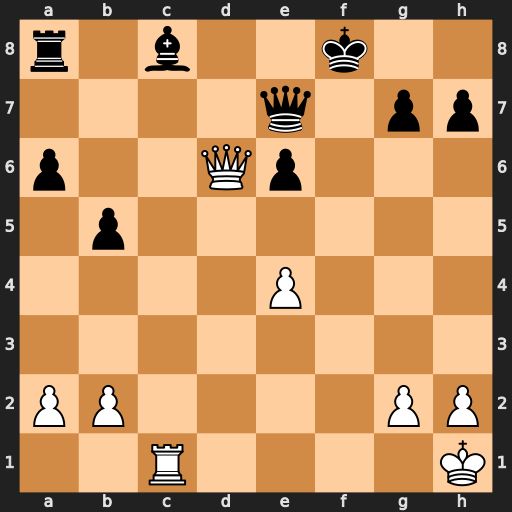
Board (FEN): r1b2k2/4q1pp/p2Qp3/1p6/4P3/8/PP4PP/2R4K
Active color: w
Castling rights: -
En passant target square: -
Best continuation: Rf1+ Ke8 Qc6+